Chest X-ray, PA view. Patient: 48 years old, sex M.
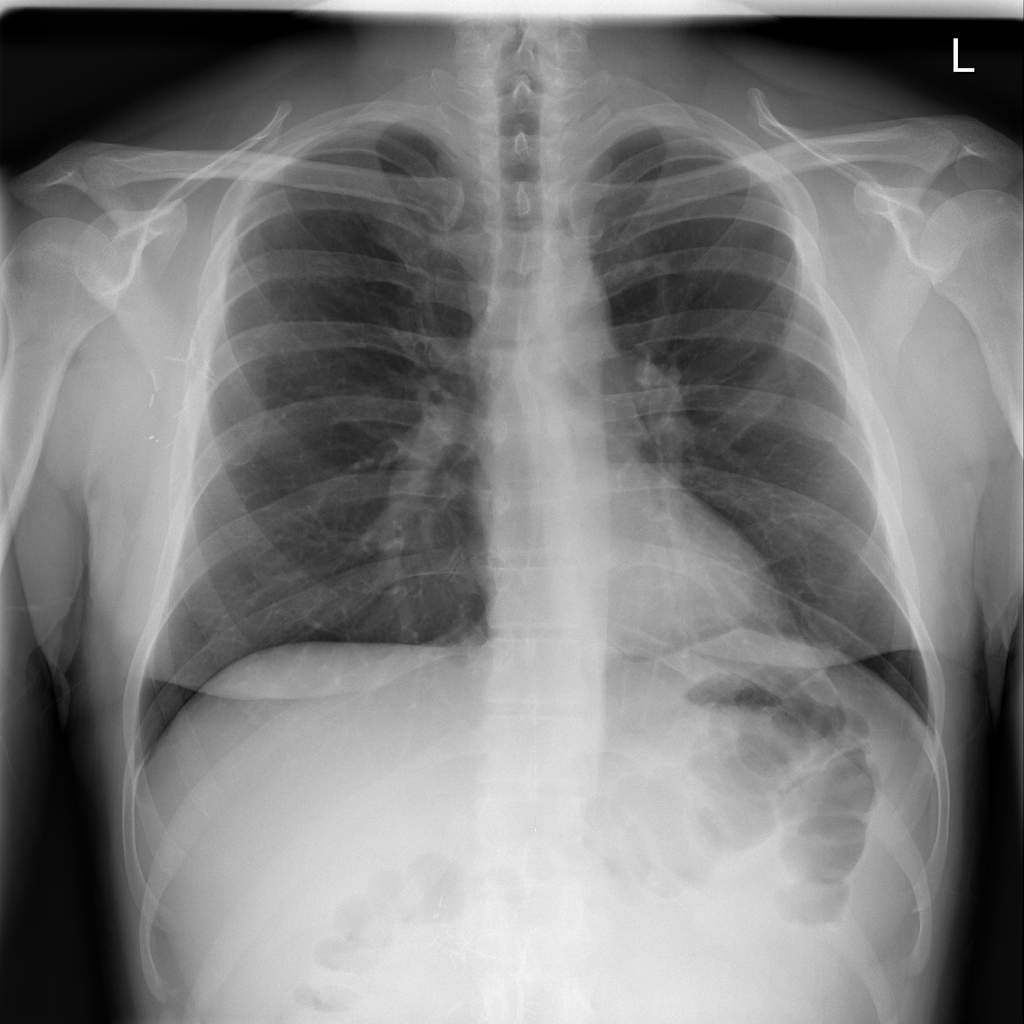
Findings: No Finding